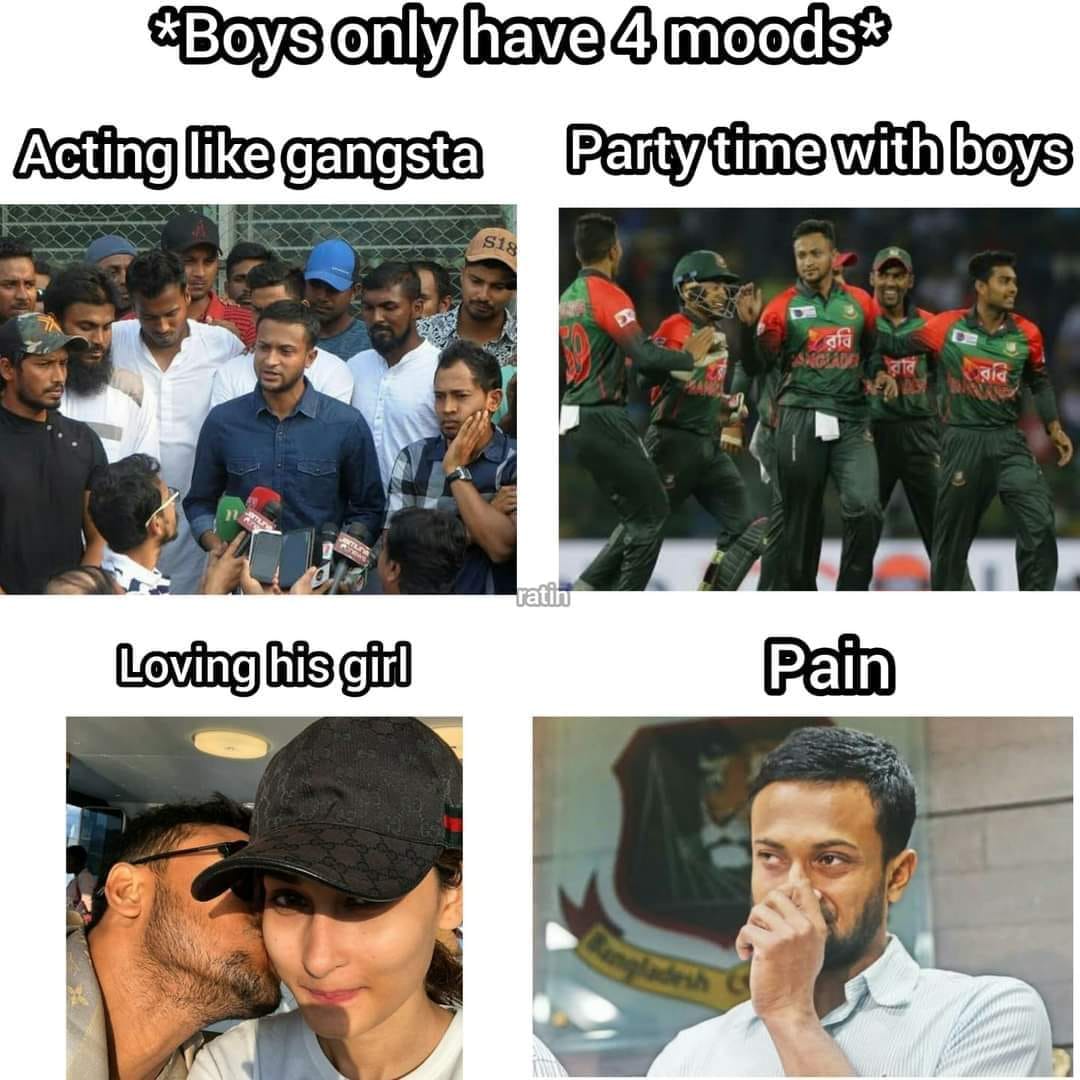
Caption: *Boys only have 4 moods*   Acting like gangsta    Party time with boys     Loving his girl        Pain
Label: non-hate